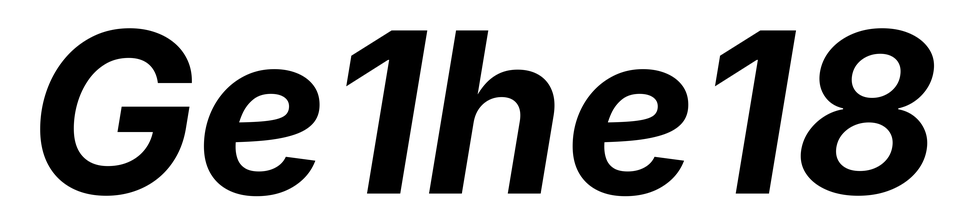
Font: Inter-Italic_Bold_Italic